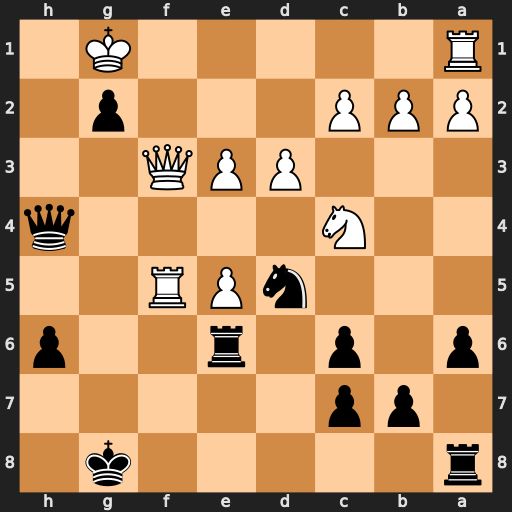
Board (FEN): r5k1/1pp5/p1p1r2p/3nPR2/2N4q/3PPQ2/PPP3p1/R5K1
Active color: b
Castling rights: -
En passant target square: -
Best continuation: Qh1+ Kf2 Qxa1 Qxg2+ Kh8